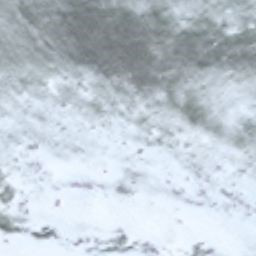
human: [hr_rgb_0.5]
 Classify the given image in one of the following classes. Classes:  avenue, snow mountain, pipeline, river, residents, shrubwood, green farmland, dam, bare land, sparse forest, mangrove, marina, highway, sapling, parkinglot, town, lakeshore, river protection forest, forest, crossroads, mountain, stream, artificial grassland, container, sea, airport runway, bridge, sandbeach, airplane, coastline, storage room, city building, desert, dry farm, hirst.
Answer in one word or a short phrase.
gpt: snow mountain